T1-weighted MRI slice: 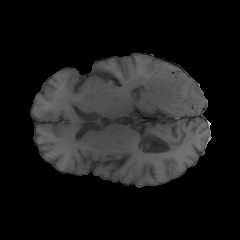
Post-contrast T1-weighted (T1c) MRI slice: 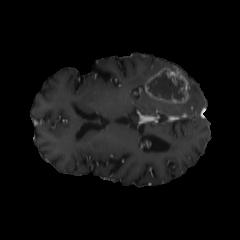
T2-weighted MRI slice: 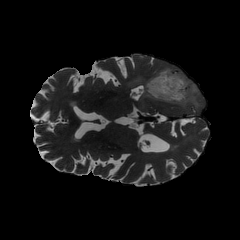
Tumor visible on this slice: yes